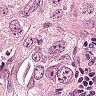
Metastatic tissue present: yes